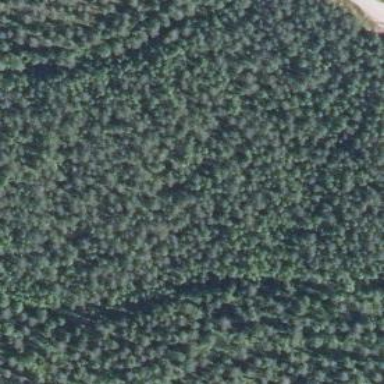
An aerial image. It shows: Woodland consisting mainly of needle-leaved trees.